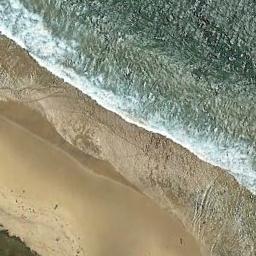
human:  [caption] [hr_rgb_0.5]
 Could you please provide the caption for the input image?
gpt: The beach is slender .

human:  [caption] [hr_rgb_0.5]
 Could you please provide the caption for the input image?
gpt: The beach with khaki sand and the color of the seawater is green .

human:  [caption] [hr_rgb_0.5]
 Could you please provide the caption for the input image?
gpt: The green oceans and yellow beaches and a corner of green land .

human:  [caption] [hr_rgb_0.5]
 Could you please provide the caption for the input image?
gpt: The huge waves of dark green seawater lash the beach .

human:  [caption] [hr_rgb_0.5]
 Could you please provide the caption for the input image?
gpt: There are water marks on the beach .